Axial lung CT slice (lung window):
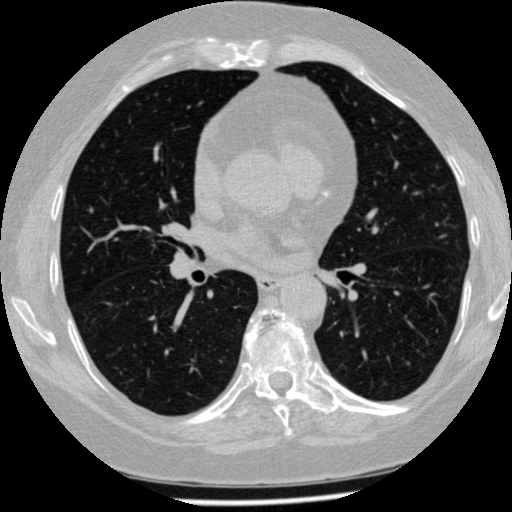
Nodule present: no